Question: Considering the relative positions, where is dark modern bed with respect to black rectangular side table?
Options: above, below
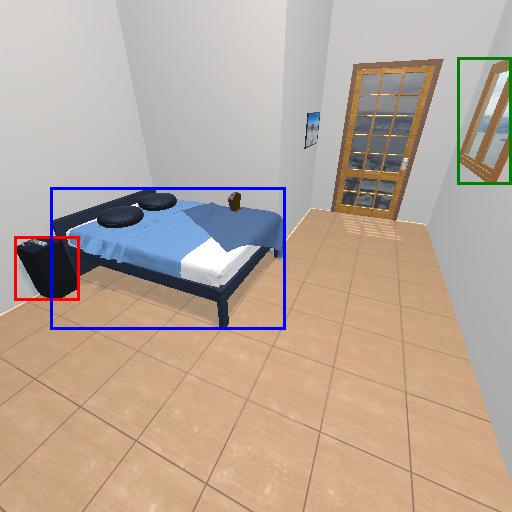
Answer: above